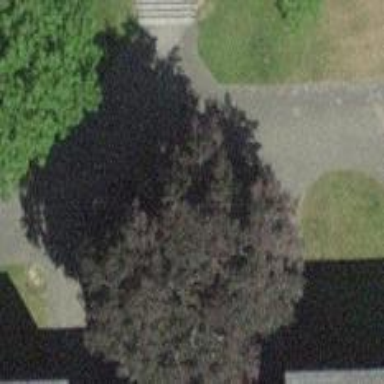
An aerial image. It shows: Road with steps.